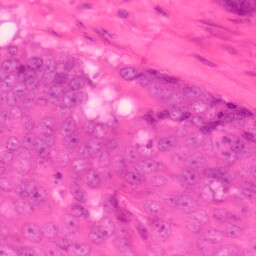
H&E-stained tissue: Colon